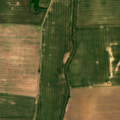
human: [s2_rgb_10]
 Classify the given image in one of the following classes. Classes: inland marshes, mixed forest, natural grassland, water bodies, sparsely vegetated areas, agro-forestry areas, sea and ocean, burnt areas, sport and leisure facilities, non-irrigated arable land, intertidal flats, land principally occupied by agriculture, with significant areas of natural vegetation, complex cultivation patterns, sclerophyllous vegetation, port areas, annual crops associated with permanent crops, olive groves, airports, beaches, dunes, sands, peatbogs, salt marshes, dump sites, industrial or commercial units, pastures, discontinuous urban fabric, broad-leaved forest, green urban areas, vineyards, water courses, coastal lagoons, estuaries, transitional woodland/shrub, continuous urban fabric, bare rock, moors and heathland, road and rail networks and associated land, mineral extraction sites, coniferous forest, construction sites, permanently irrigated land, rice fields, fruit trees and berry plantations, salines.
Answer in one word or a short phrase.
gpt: non-irrigated arable land